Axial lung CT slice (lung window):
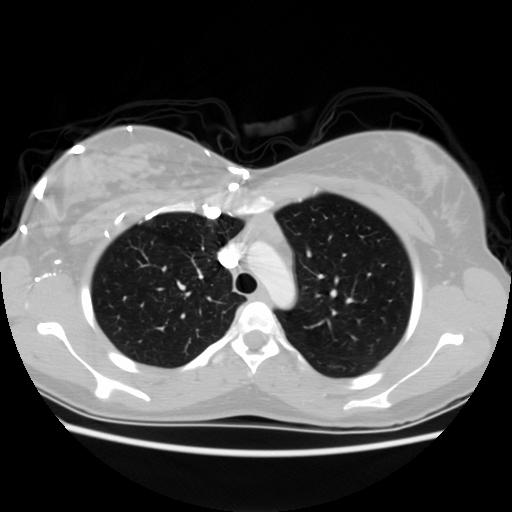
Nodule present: no